Field crop: maize
Growth stage: 2
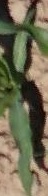
Species: maize